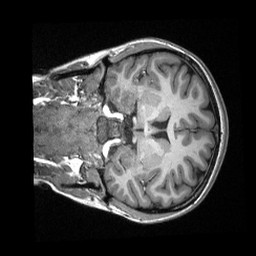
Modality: T1w
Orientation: coronal
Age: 20
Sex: female
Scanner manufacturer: siemens
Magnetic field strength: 3 T
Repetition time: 2.3 s
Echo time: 0.00308 s